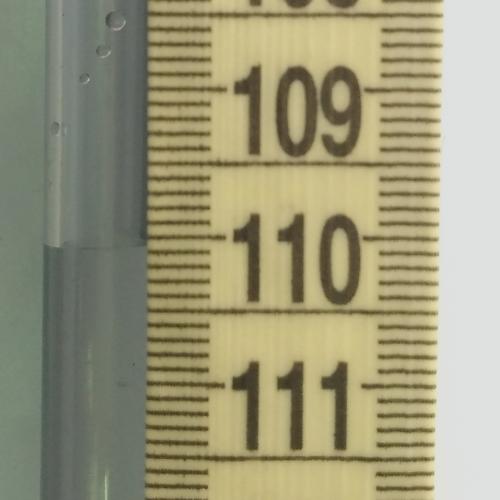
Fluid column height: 110.1 cm